Interaction volume radius: 10 \u00c5
Interaction volume height: 15 \u00c5
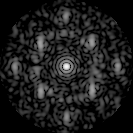
Disorder parameter: 0.5451